Interaction volume radius: 10 \u00c5
Interaction volume height: 25 \u00c5
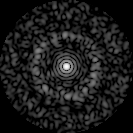
Disorder parameter: 0.8251